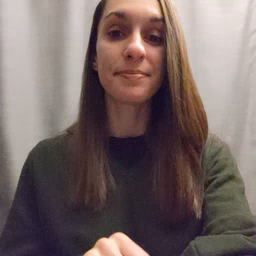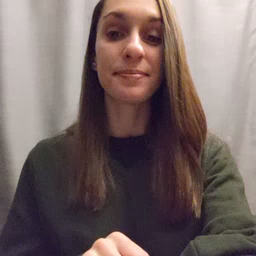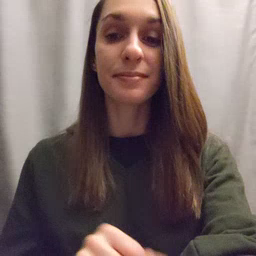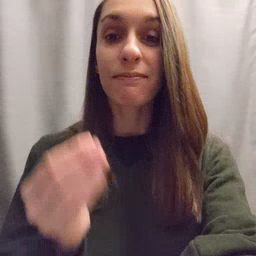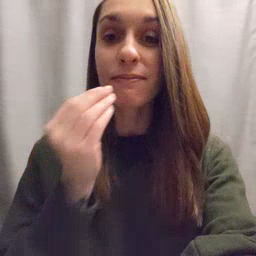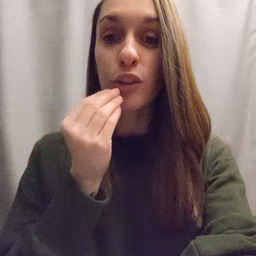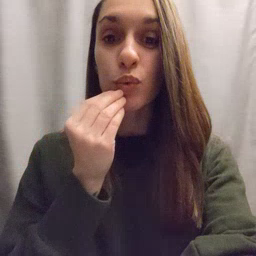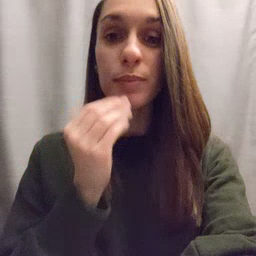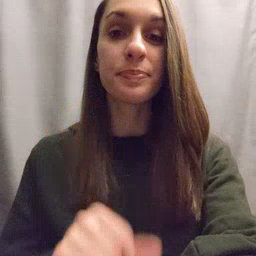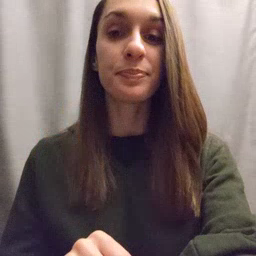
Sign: food